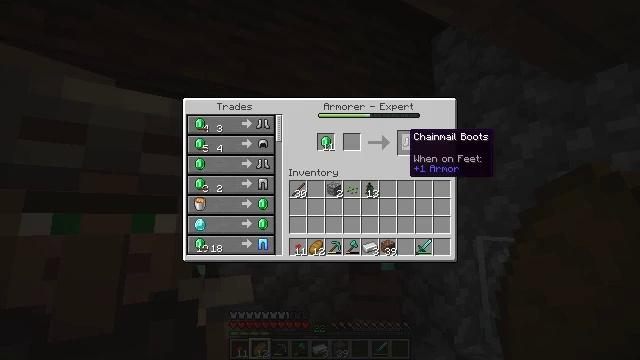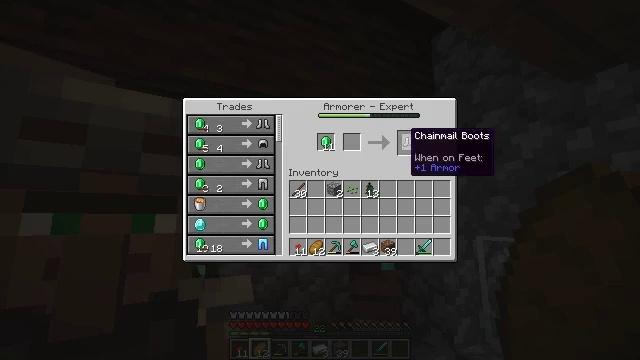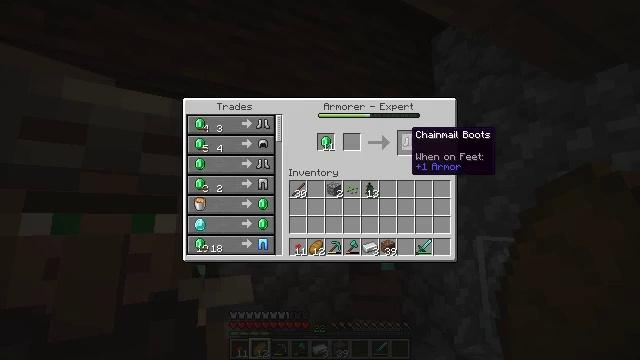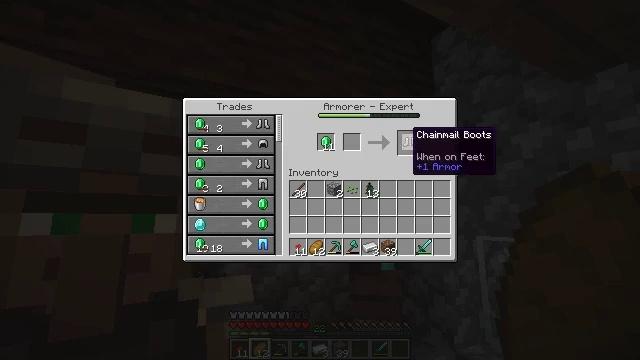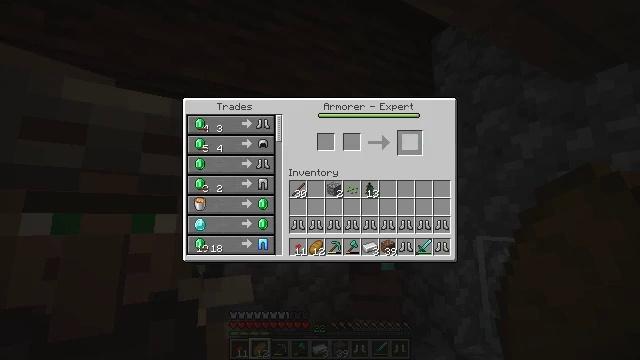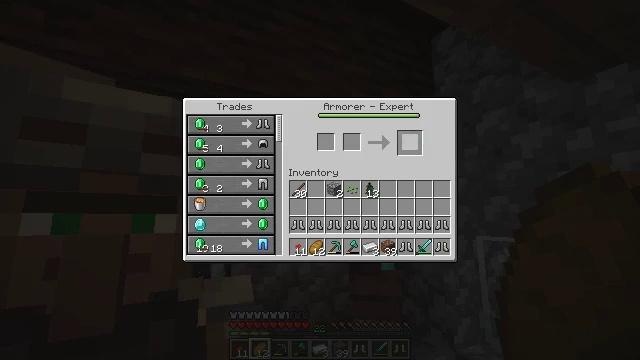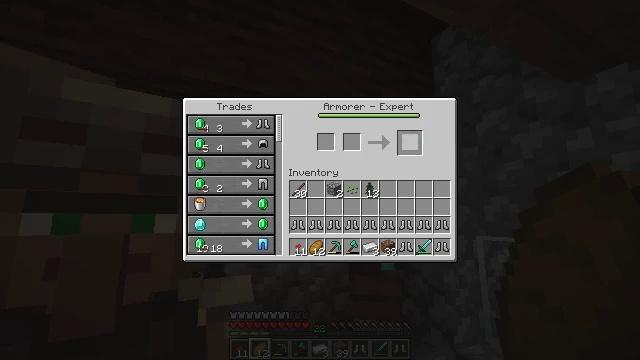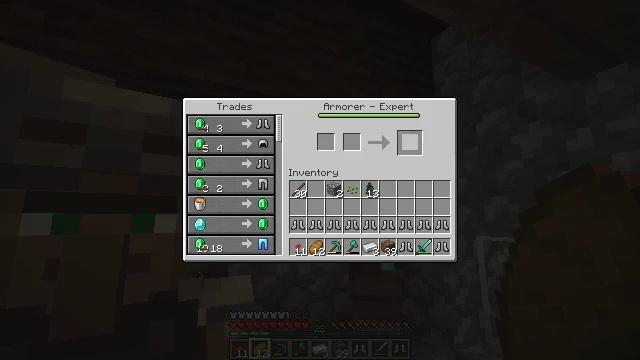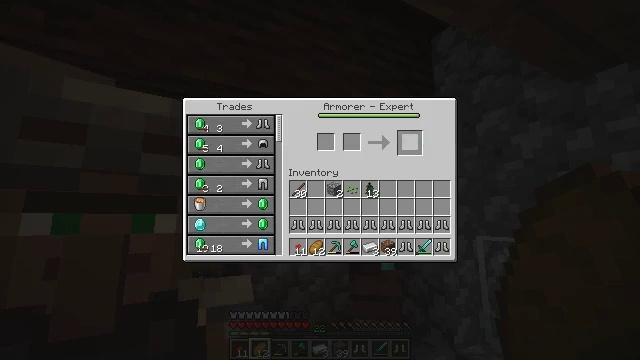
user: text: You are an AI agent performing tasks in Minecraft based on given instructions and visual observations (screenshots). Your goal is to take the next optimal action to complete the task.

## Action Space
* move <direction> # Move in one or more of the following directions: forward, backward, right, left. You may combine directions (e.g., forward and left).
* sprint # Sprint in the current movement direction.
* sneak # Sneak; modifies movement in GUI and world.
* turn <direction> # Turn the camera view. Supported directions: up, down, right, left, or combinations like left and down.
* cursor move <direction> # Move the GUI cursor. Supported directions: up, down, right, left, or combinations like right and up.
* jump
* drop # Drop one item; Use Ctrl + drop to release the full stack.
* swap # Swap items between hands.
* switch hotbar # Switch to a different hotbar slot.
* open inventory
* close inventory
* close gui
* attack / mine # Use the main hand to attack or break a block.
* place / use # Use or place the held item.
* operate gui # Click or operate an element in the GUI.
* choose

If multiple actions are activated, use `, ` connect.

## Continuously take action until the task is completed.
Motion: motion action
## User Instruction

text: Use the crafting table to get chainmail boots.
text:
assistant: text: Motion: sneak
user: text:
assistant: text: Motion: sneak
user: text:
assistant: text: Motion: sneak
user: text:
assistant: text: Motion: sneak, operate gui
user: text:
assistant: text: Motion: sneak, operate gui
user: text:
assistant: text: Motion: sneak, operate gui
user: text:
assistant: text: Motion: sneak
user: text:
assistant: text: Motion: sneak
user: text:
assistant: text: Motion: sneak